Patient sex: F
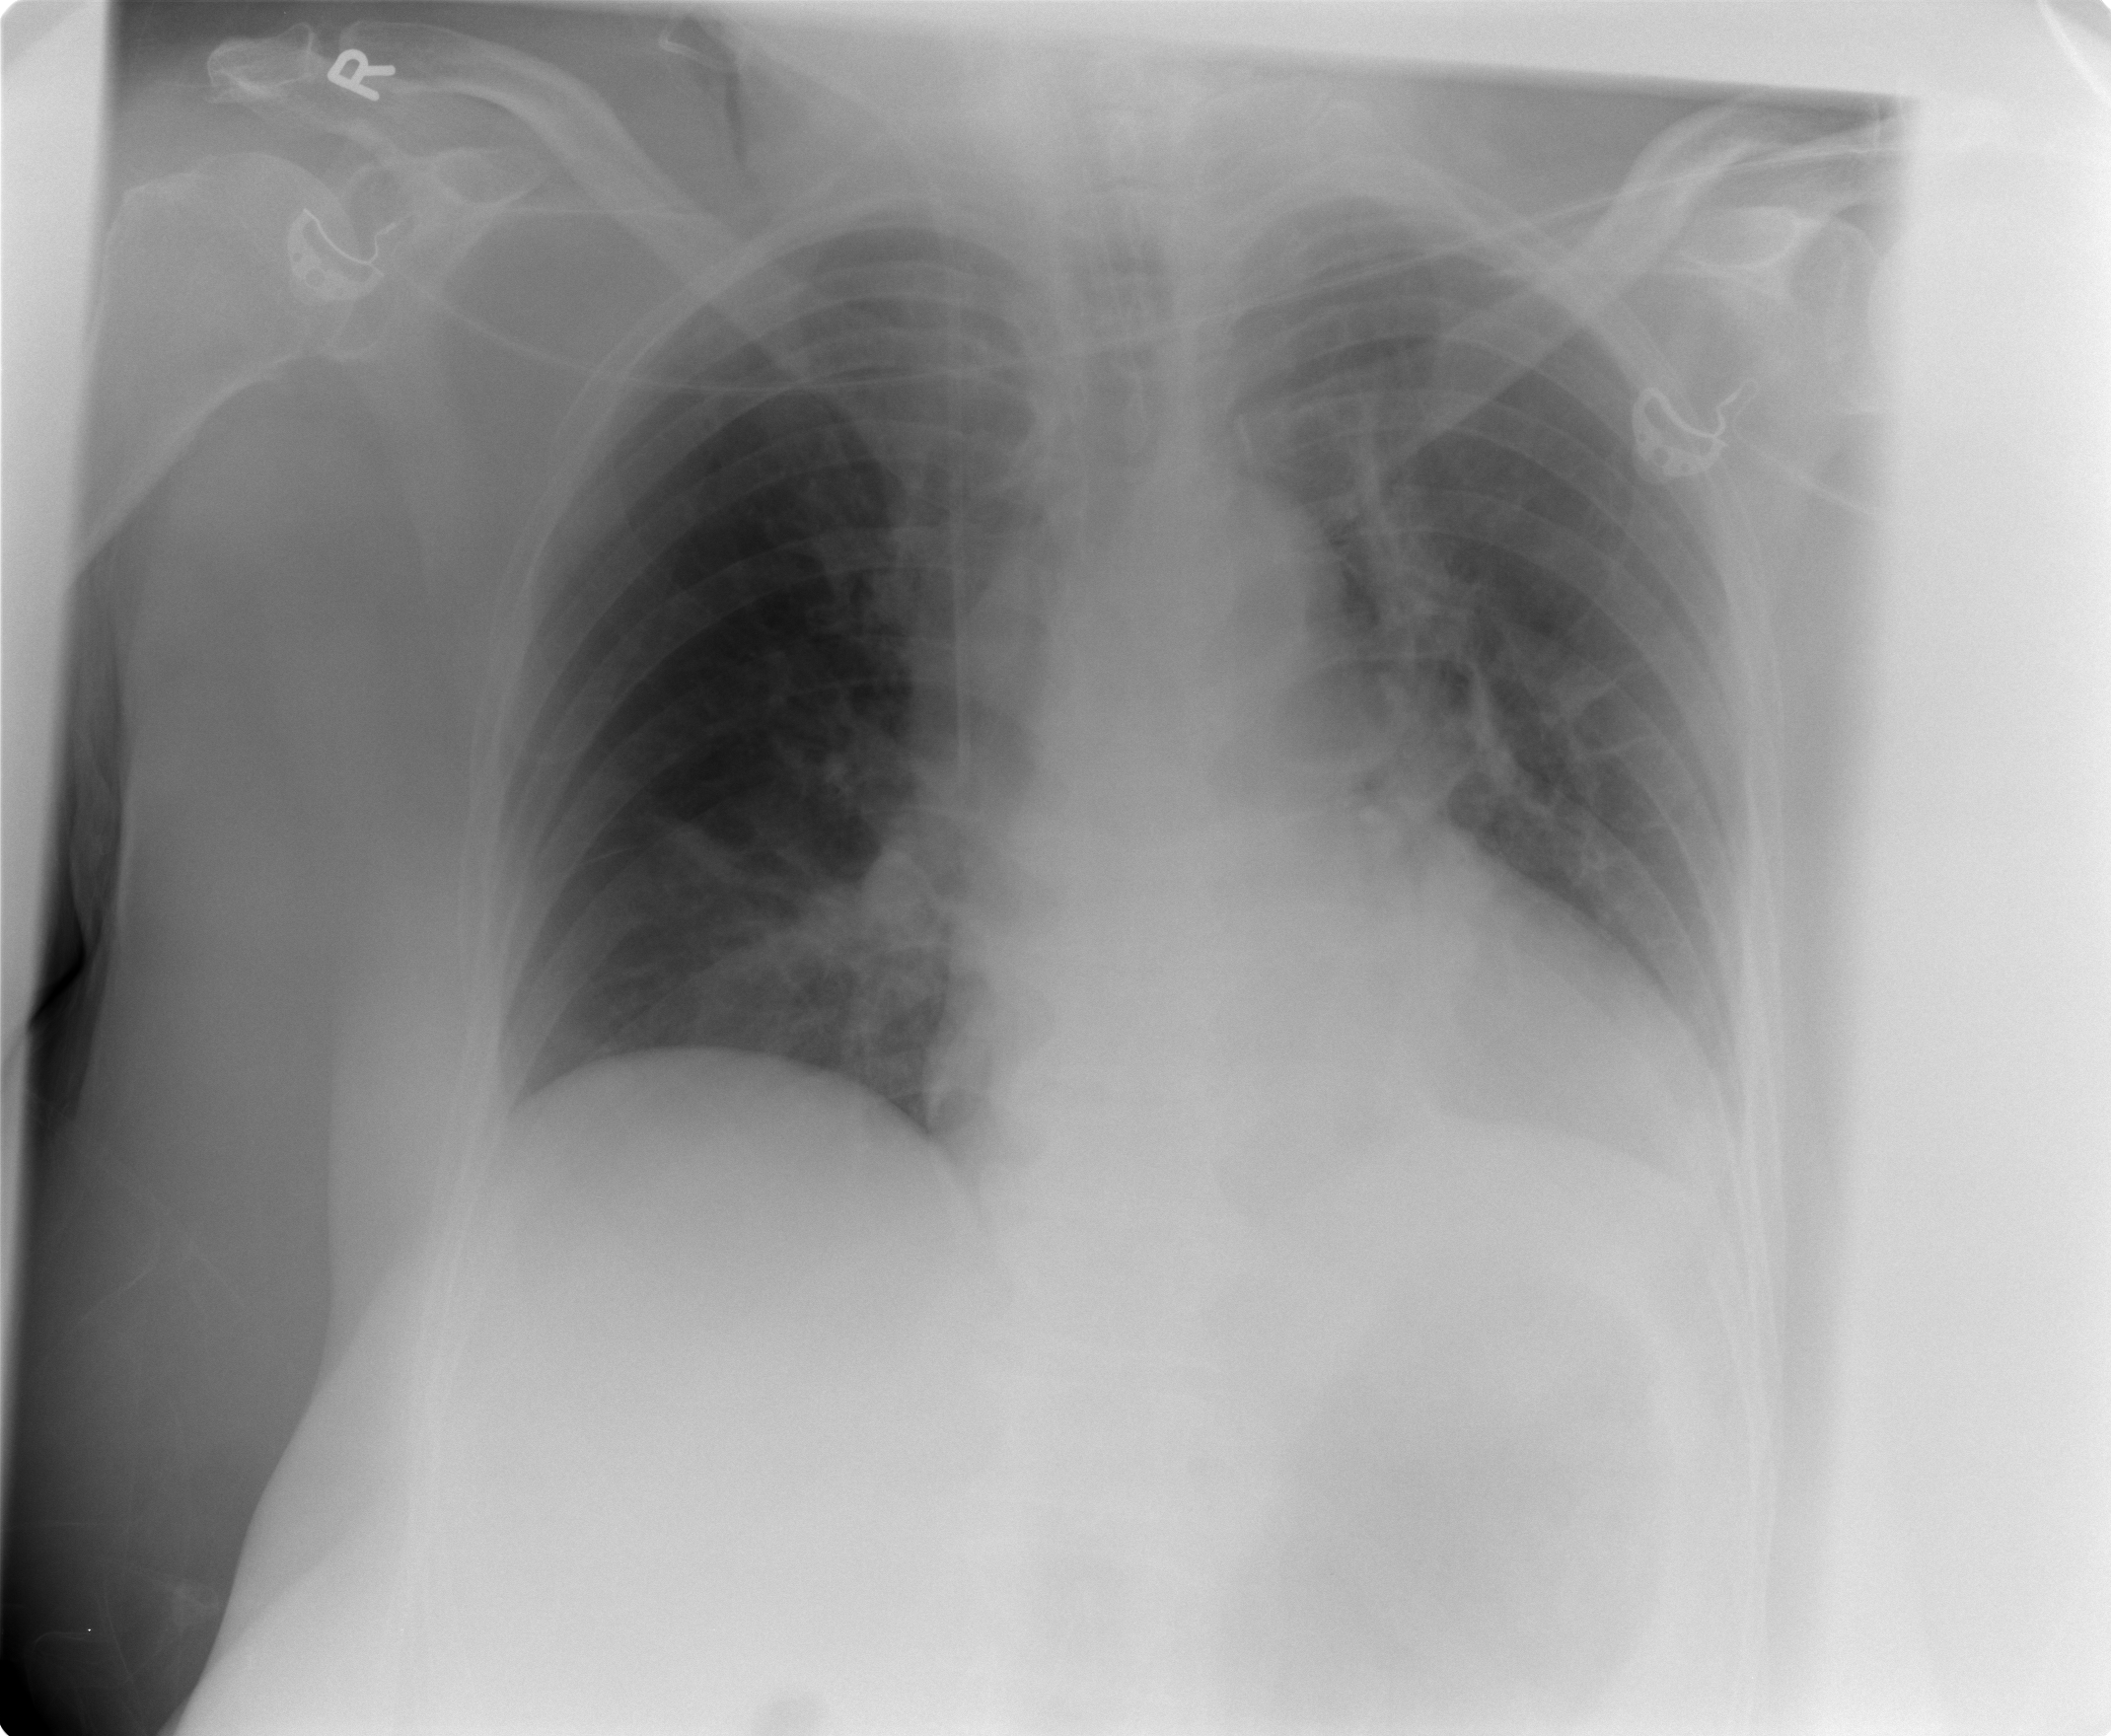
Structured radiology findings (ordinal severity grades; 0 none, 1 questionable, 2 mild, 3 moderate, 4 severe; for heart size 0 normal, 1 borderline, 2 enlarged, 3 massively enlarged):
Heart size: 2
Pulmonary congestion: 1
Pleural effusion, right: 0
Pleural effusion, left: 0
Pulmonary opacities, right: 1
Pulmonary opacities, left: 1
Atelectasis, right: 2
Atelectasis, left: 2